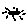
Label: sun